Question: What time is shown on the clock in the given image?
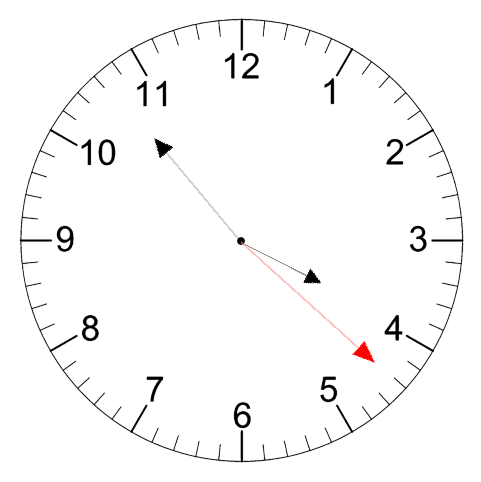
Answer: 03:53:22